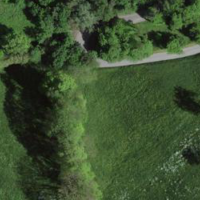
EUNIS habitat code: 52
Species observed at this site:
Allium ursinum